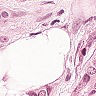
Metastatic tissue present: yes